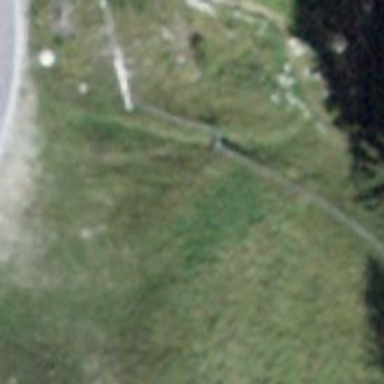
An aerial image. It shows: Path on the ground.